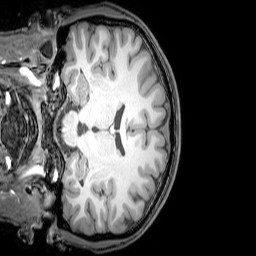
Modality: T1w
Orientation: coronal
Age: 22
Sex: male
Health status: healthy
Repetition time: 0.081 s
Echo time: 0.037 s